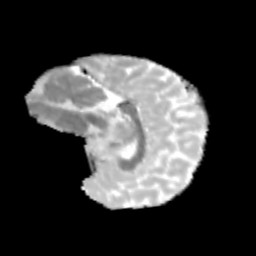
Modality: MD
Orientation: sagittal
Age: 10
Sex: female
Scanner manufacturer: siemens
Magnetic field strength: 3 T
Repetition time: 3.8 s
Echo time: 0.07 s